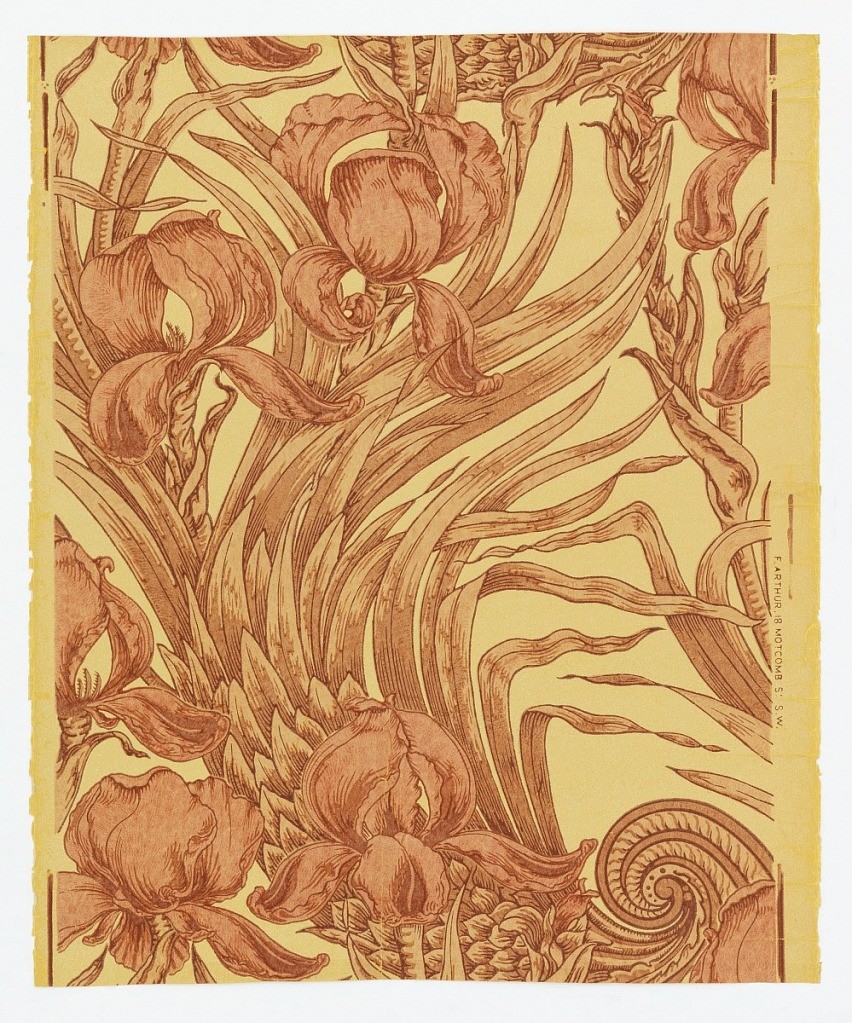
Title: Sidewall
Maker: F. Arthur
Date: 1875–99
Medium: Machine-printed
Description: Iris in shades of brown and peach over yellow, mica ground.